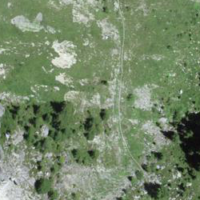
EUNIS habitat code: 31
Species observed at this site:
Lyrurus tetrix